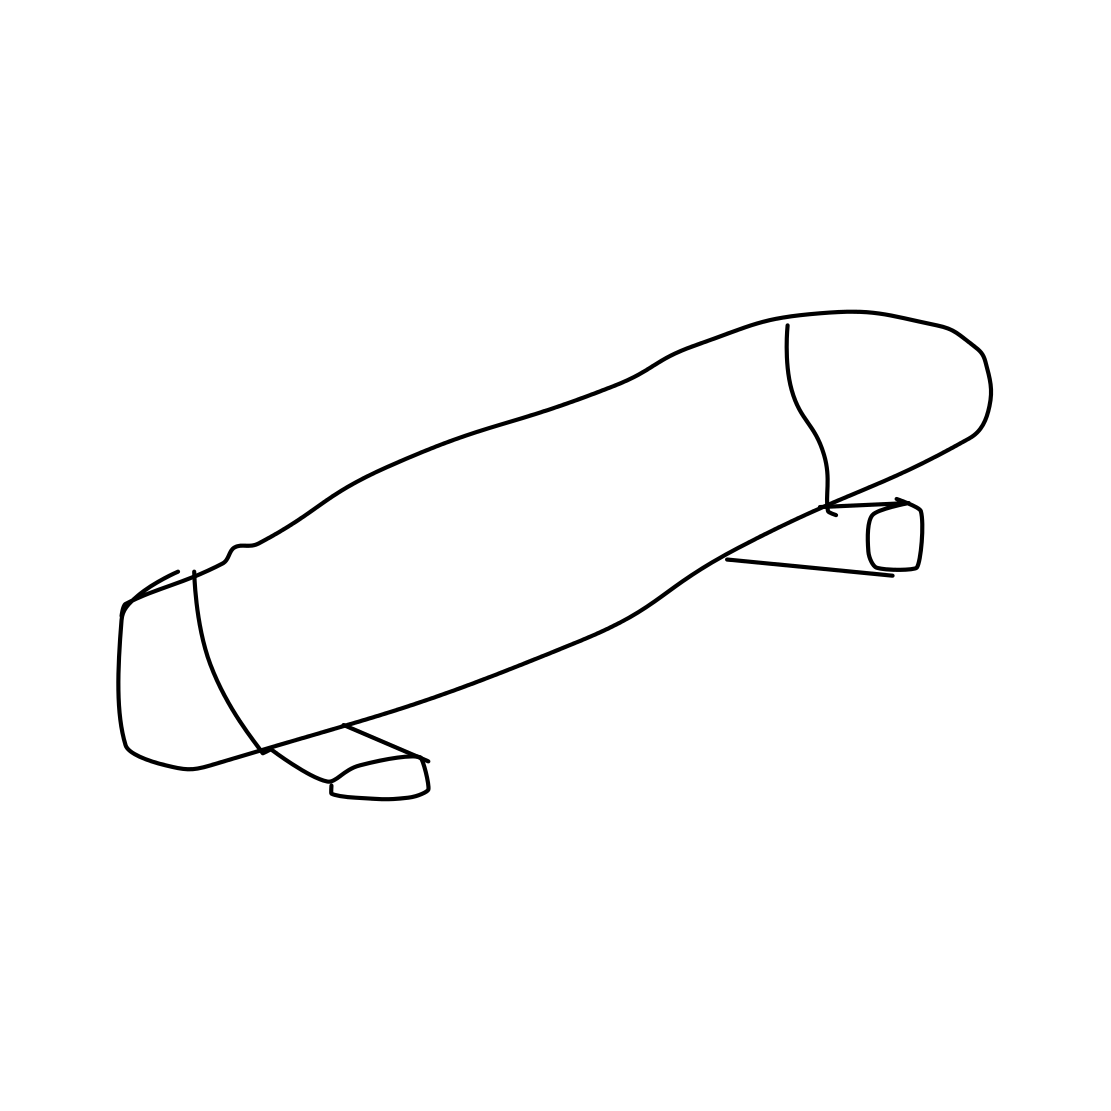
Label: skateboard